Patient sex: F
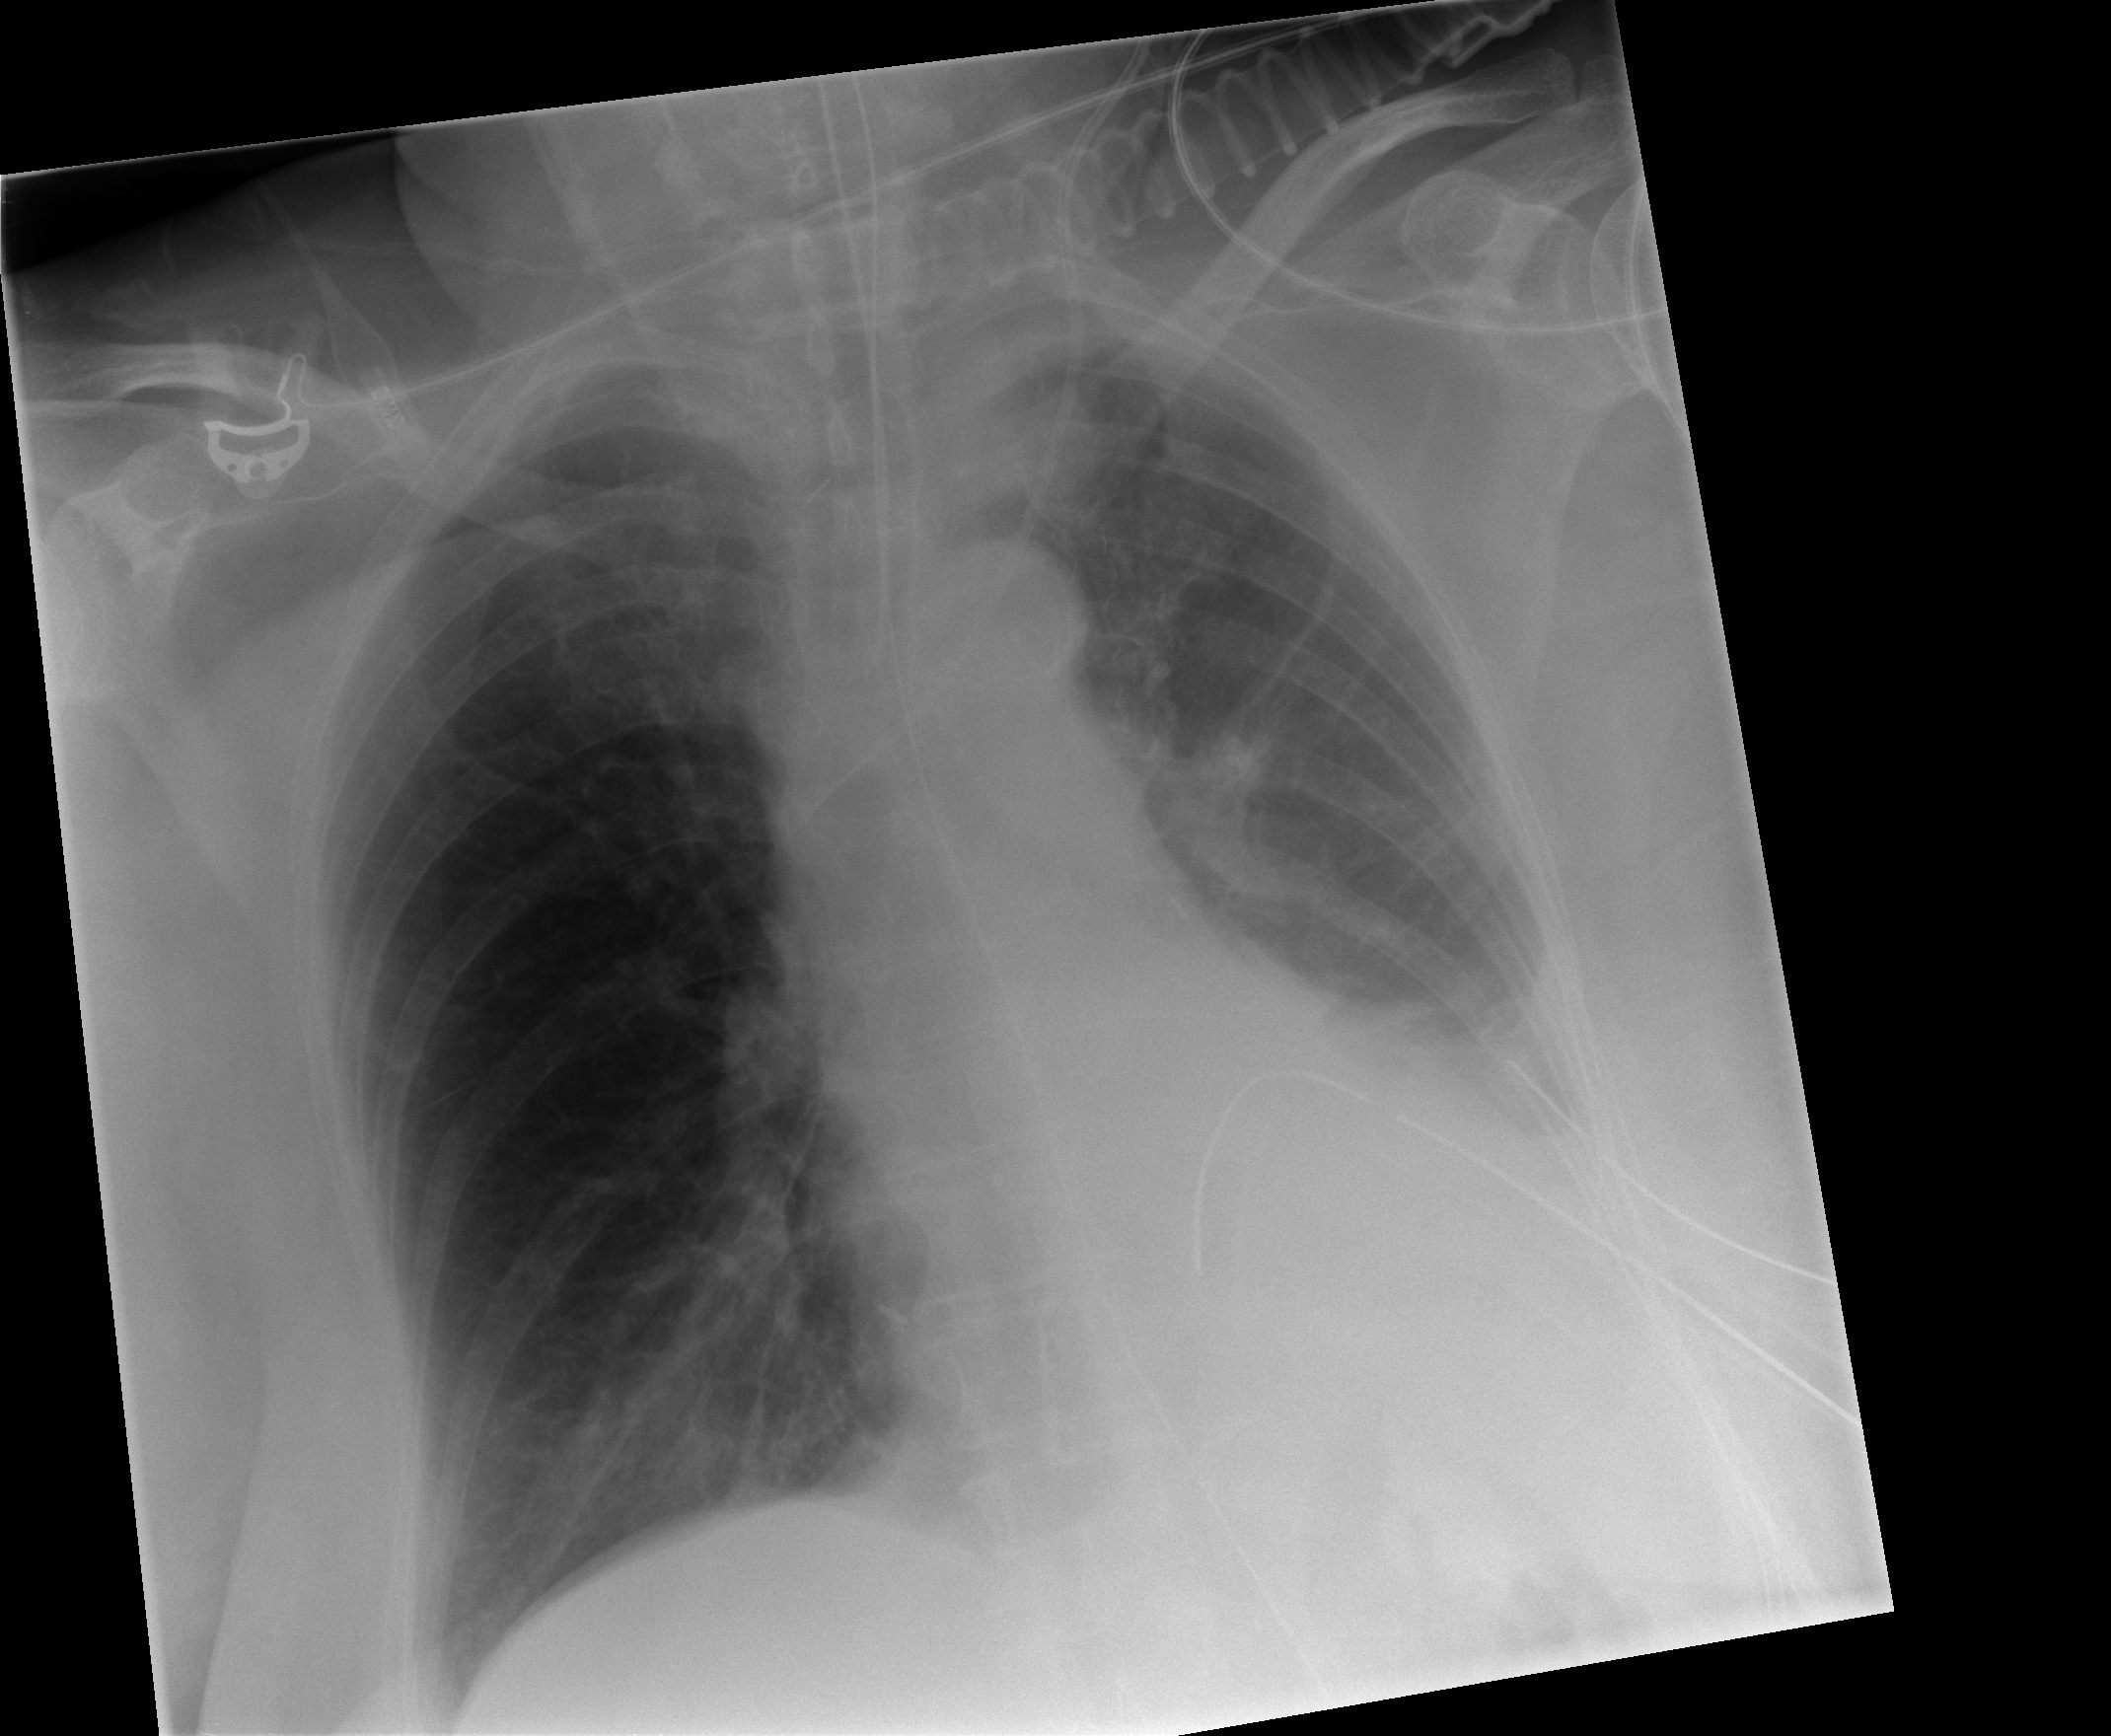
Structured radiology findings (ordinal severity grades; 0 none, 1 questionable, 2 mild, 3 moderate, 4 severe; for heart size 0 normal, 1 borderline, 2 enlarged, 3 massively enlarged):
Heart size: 0
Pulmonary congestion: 0
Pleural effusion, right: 0
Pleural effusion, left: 2
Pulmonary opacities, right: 0
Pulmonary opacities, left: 2
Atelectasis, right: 0
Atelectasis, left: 3